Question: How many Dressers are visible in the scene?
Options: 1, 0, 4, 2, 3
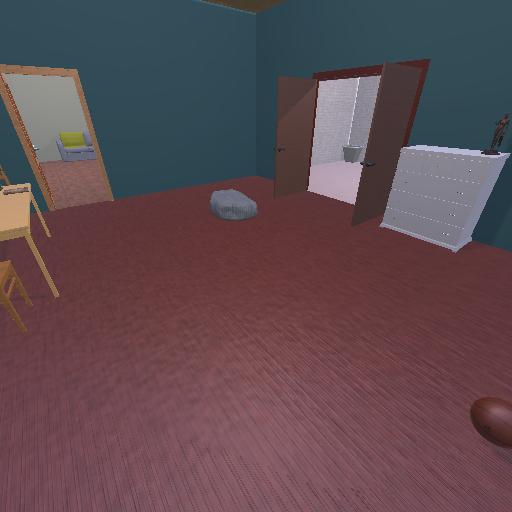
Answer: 1